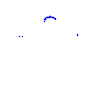
Particle: kaon